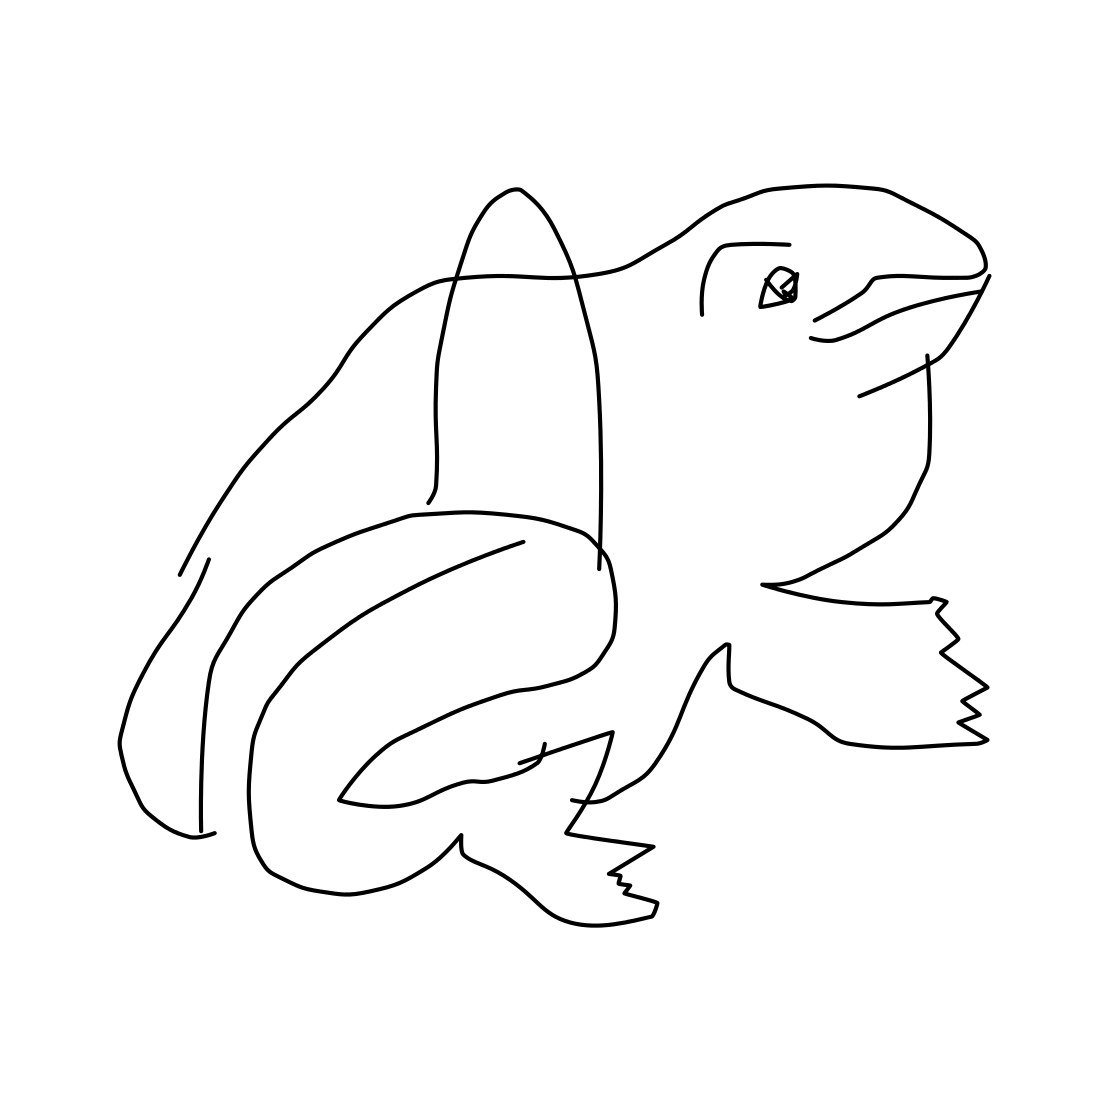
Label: frog